Question: How to make this button is CSS with Angled , Drop shadow, Inset shadow with flexibility in width?

I've tried to make it here <URL> but don't how to give angle to it and how to create cut-out border around it.
And button should be flexible in width.
I'm only making this for iphone so full CSS3 is allowed.
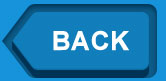
Answer: ## The final result is:
<URL>
## Demonstration of flexibility:

Although I tried to make a button like in the picture, but some parts may not be the same. Would consider it a .
This button can be pure 'CSS' with this markup:
'''
<a class="btn">
<span class="triangle"></span>
<span class="btn_inner">
<span class="triangle"></span>
Back
</span>
</a>
'''
The main trick for creating triangles with box-shadow includes several steps:
- . Create element '.triangle' - it will be a wrap for real triangle.- . Apply 'position: absolute;', fix its 'width' and 'height':
red background-color is onle for demo
.- . Add box-shadow.
The result after step 3 is:
- . Add 'overflow: hidden;'

On '.tag_inner' use the same trick, but 'box-shadow' should be not 'inset' but normal.
Notice, that if you will use this trick always check what 'vendor' prefixes must be used and place property without prefix on the last place.
Make markup more semantic -- only one element for triangle trick.